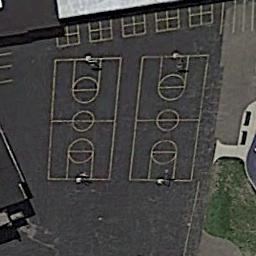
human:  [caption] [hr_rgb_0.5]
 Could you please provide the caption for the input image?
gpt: There are two basketball courts on the concrete floor,Next to some buildings .

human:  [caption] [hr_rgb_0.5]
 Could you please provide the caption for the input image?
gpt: Two basketball courts on the vacant lot and some sport areas beside .

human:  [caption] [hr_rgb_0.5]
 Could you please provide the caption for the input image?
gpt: There are two basketball courts on the open place .

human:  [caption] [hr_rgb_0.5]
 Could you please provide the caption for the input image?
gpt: There are two basketball courts in the picture .

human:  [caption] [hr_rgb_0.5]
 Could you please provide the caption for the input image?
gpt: The buildings are next to two basketball courts .